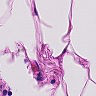
Metastatic tissue present: no